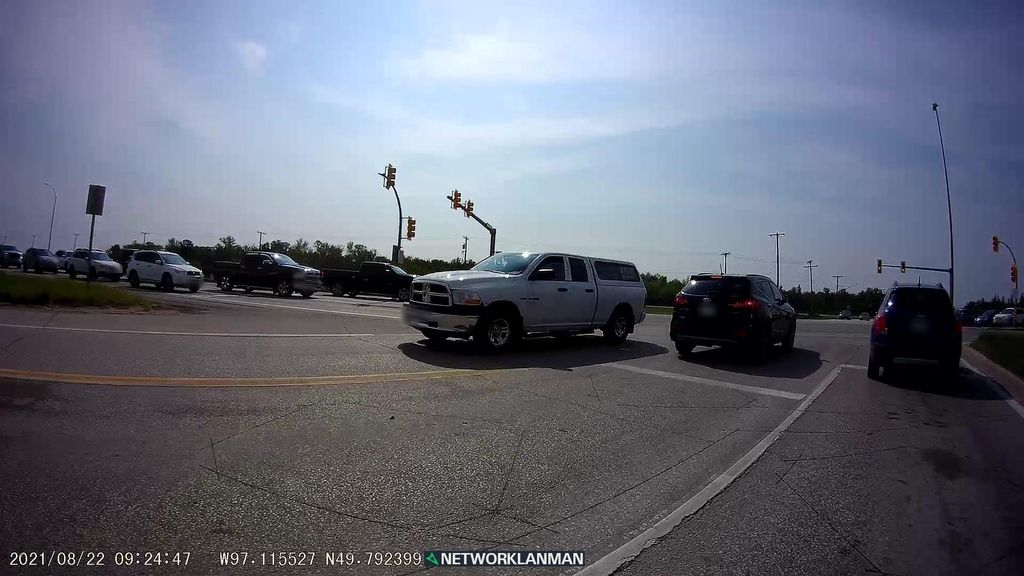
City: winnipeg